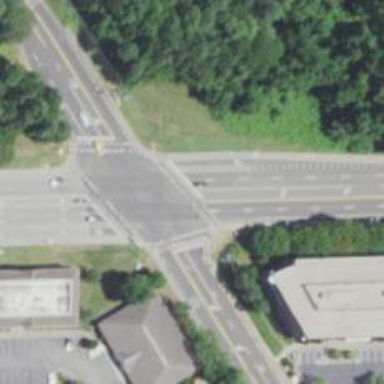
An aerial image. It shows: Controlled road crossing.